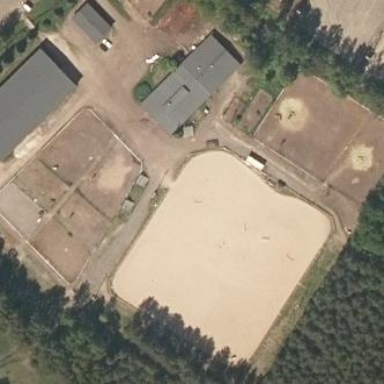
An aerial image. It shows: Sports centre dedicated to equestrian activities.